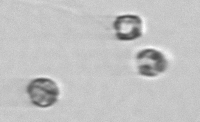
Label: Thalassiosira_sp_aff_mala